Question: In the image below, there are red square icons next to items in the Solution Explorer. I can't figure out what they indicate. I'm using Resharper and AnkhSVN, so they may be from either of those two packages, or from Visual Studio itself. Does anyone have any idea what they mean?

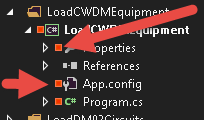
Answer: It's likely from Subversion, saying that you have changes in the file